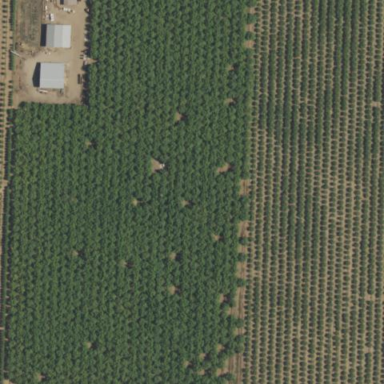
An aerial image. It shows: Orchard filled with almond trees.